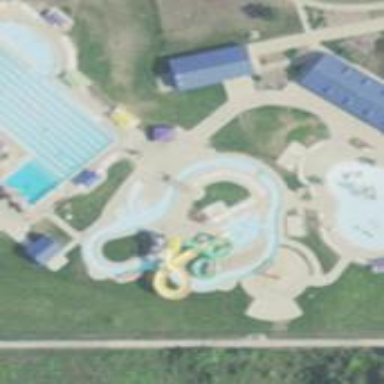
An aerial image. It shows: Water slide attraction.